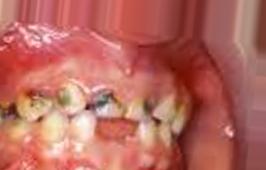
Condition: Caries